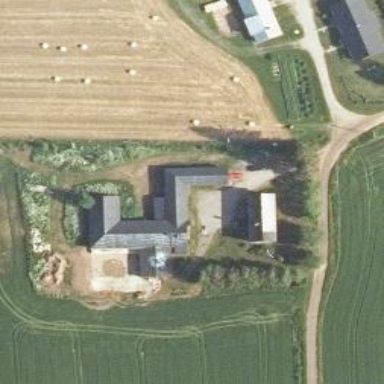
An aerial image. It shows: Cowshed building.